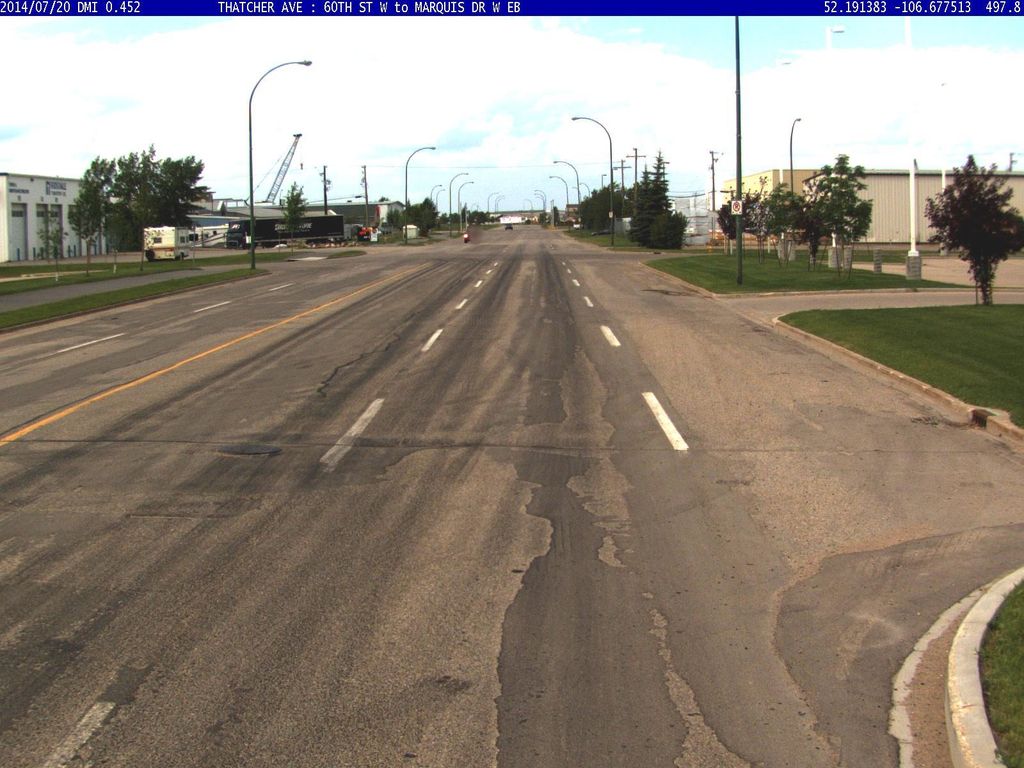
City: saskatoon